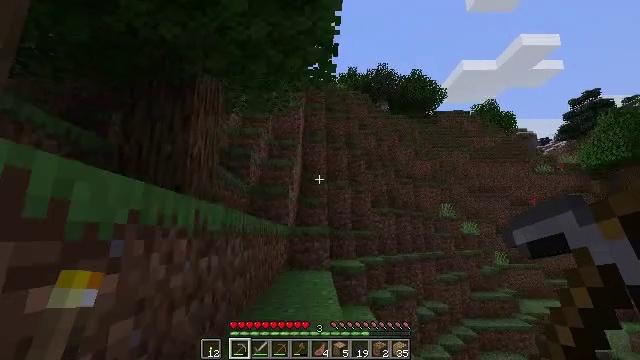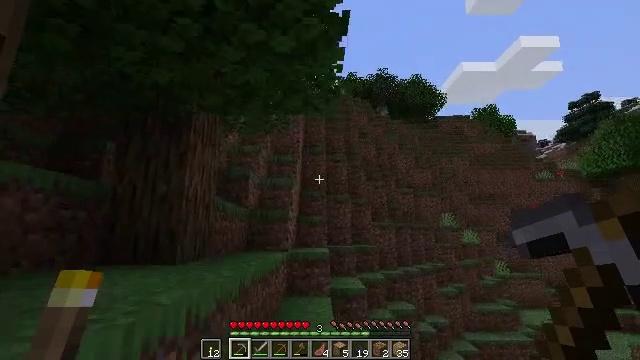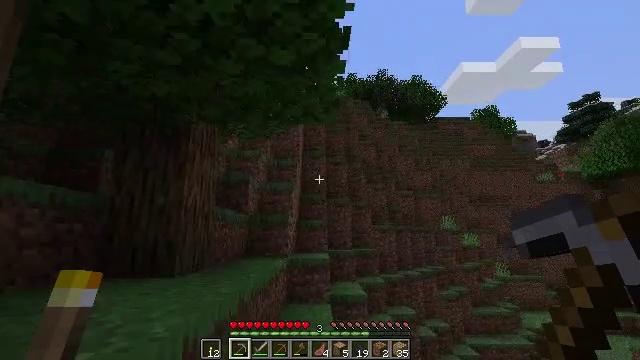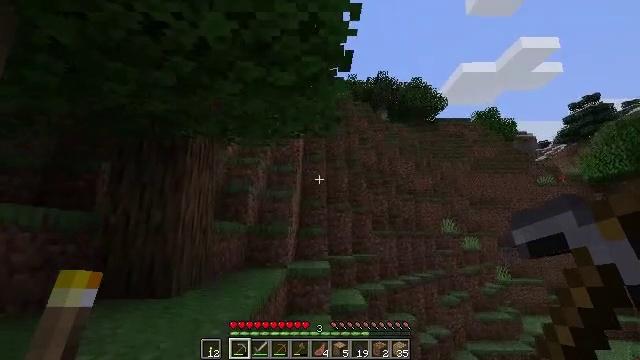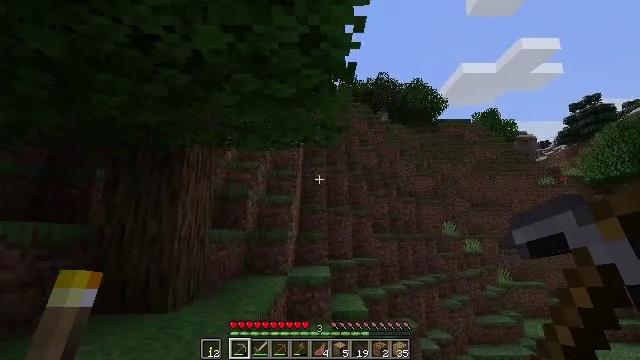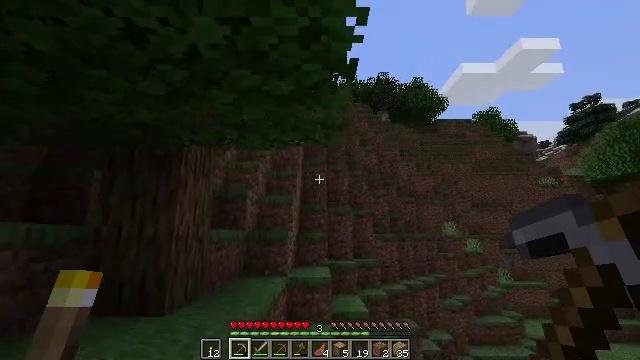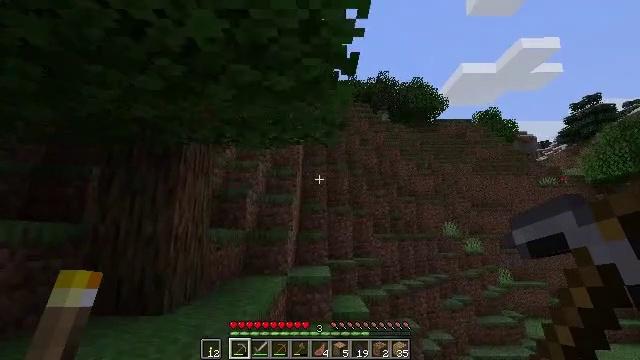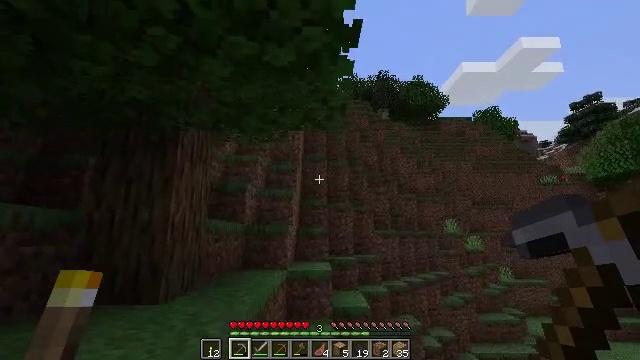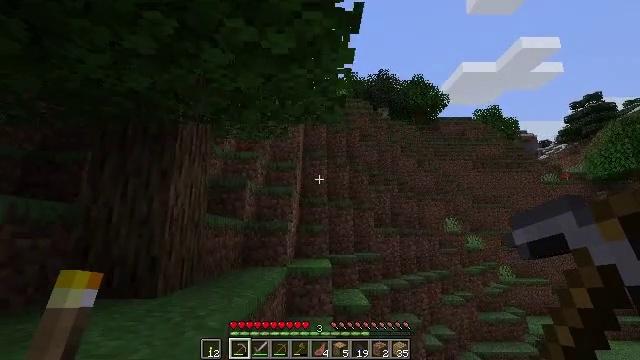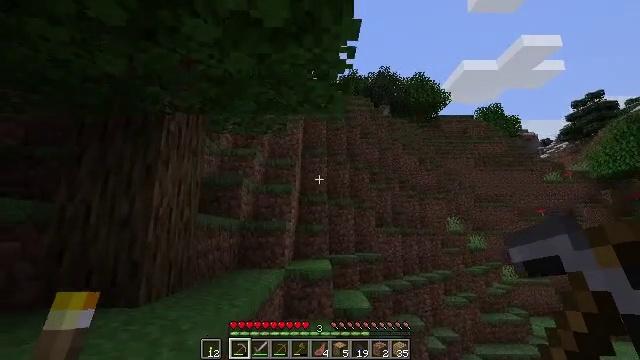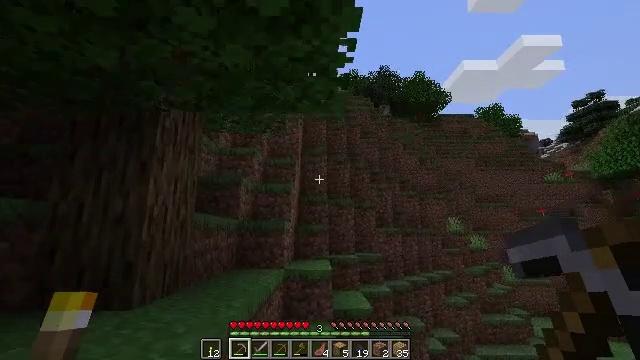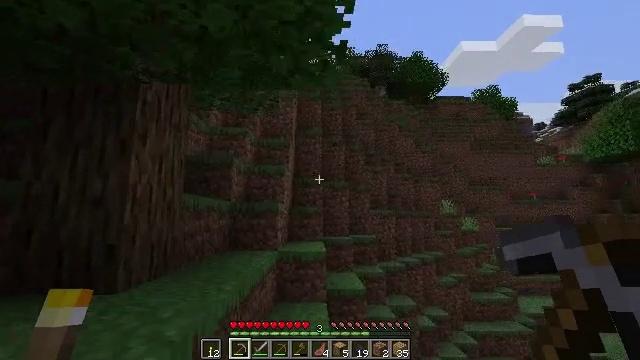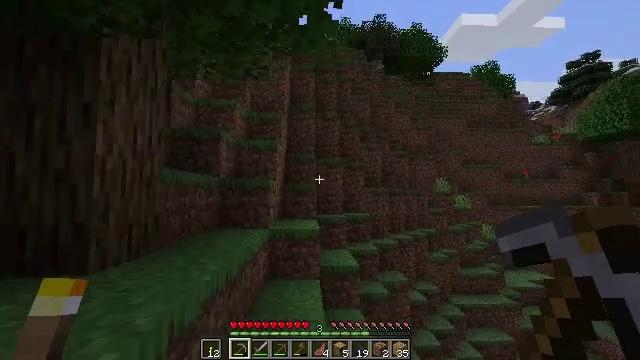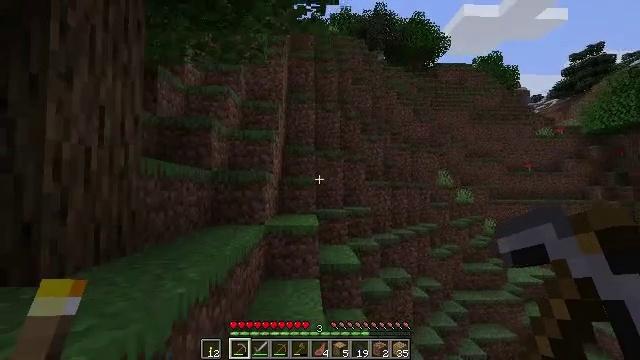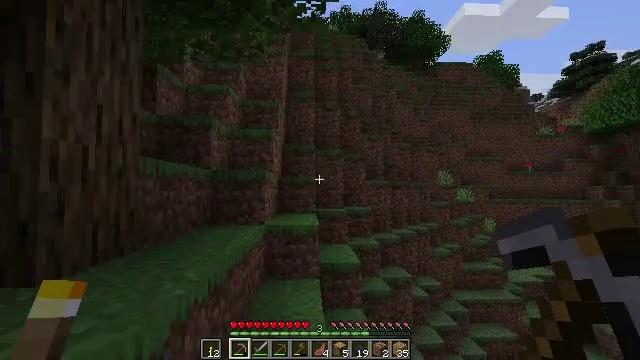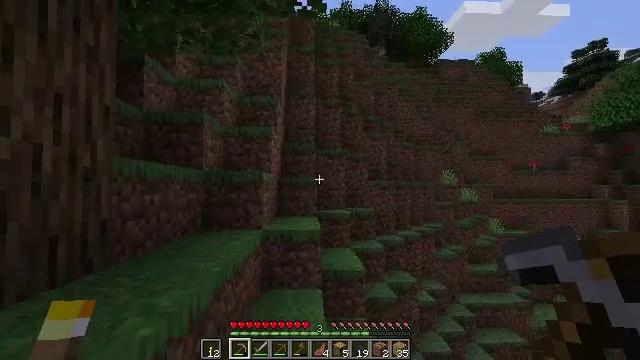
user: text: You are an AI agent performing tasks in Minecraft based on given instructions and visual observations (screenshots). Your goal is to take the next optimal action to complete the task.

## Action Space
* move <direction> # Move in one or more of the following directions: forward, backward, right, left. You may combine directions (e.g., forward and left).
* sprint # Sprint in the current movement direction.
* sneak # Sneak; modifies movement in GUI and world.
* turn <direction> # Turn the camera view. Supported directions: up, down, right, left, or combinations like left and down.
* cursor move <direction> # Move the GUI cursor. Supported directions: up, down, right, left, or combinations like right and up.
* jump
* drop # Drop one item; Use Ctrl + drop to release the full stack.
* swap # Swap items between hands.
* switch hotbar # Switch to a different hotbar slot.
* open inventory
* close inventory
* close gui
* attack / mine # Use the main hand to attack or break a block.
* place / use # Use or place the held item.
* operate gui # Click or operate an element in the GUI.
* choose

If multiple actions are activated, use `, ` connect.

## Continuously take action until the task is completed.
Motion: motion action
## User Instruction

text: Harvest grass block to clear the area.
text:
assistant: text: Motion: move forward, jump
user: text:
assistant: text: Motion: move forward, jump
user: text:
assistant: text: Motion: move forward, jump
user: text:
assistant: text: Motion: move forward, jump
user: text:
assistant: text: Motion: move forward, jump
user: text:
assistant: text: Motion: move forward
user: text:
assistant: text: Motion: move forward
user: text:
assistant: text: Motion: move forward
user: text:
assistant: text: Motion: move forward
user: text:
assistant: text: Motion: move forward
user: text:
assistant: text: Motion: move forward, turn right and down
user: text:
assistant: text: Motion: move forward, turn right and down
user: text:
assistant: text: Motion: move forward, turn down
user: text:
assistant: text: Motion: move forward
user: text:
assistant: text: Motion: move forward
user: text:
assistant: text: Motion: move forward
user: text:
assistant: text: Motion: move forward
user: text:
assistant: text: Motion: move forward
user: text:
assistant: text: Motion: move forward
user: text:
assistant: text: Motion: move forward
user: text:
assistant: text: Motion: move forward
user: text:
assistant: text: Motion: move forward
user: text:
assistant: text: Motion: move forward
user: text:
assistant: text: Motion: move forward
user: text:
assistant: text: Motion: move forward
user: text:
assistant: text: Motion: move forward
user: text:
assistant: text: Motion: move forward
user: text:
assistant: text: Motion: move forward
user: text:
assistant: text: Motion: move forward
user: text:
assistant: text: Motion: move forward